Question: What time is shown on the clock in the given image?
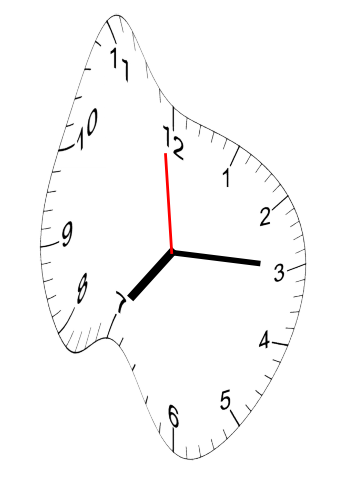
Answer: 07:14:59